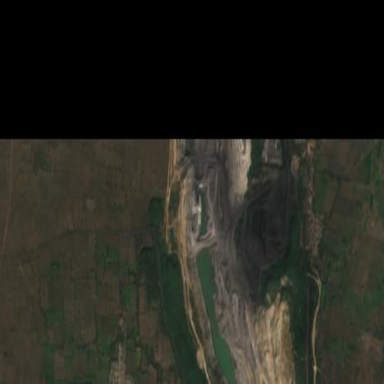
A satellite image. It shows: Quarry area.